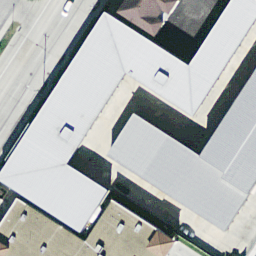
Label: buildings